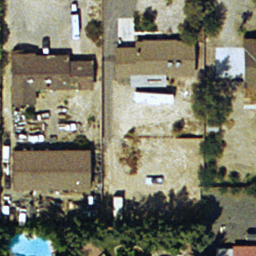
Label: residential